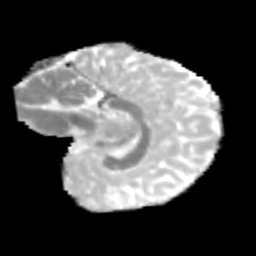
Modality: MD
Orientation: sagittal
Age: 10
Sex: male
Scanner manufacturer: siemens
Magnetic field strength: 3 T
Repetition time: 3.8 s
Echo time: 0.07 s